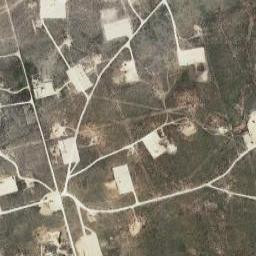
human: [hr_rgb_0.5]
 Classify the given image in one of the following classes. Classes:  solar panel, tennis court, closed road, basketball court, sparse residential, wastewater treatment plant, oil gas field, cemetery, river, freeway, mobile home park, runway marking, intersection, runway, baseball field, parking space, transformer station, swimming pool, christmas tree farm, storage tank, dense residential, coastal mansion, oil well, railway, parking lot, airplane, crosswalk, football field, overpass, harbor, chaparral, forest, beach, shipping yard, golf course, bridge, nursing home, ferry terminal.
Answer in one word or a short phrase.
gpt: oil gas field